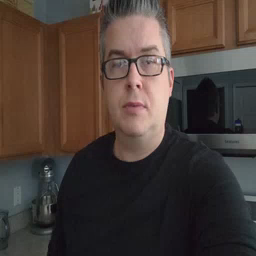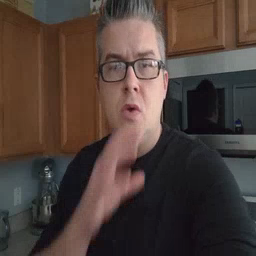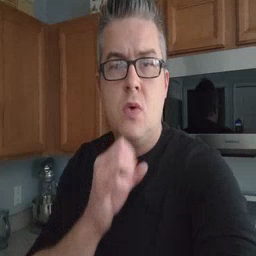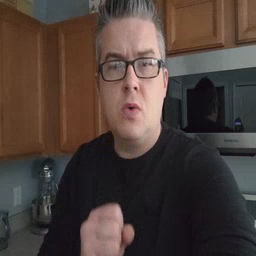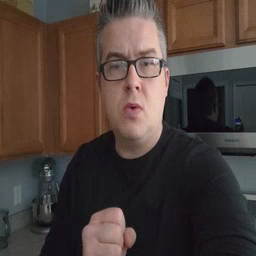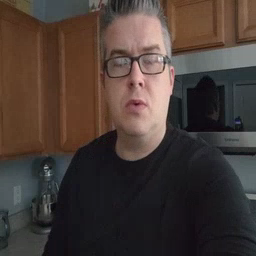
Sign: old